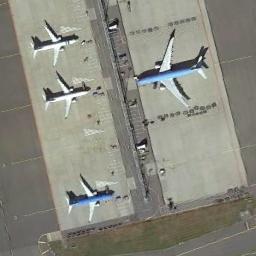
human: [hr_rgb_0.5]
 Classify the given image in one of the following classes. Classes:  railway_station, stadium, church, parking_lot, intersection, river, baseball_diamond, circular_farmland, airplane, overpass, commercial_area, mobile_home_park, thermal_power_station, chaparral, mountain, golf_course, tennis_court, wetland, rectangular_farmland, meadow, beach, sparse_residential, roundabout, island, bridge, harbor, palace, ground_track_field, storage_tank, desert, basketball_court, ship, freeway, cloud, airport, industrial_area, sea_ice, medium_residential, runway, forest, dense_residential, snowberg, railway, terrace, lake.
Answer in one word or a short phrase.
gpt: airplane